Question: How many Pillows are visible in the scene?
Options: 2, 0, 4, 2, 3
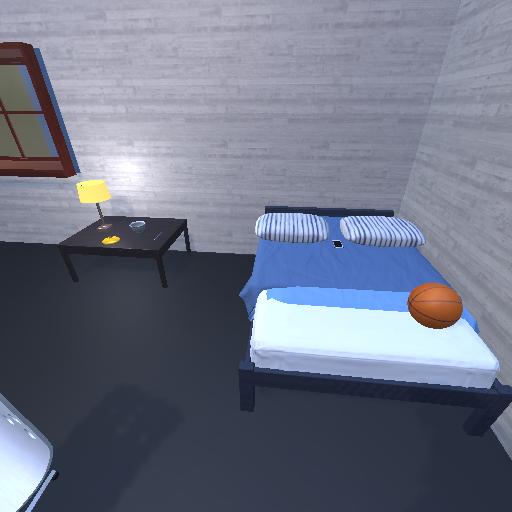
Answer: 2